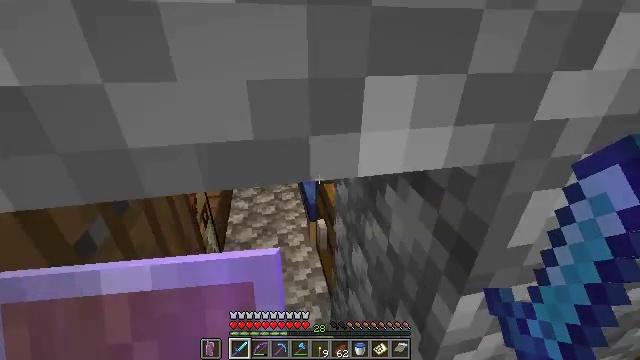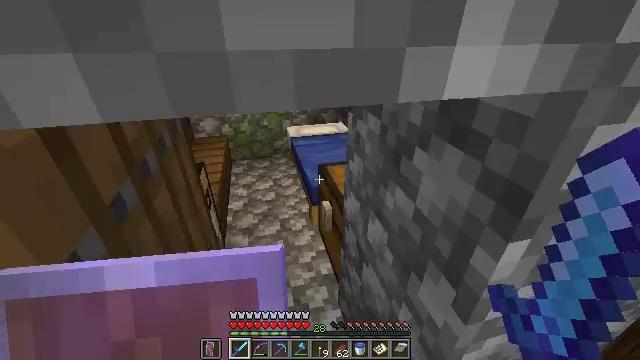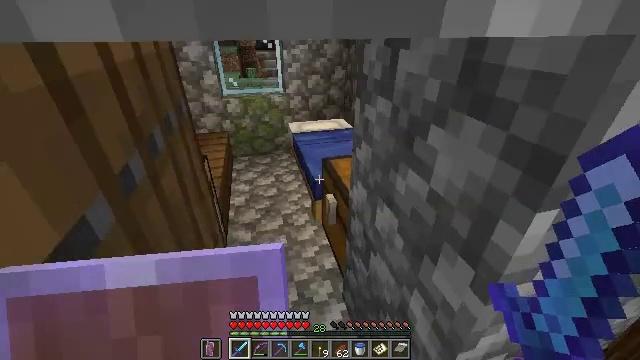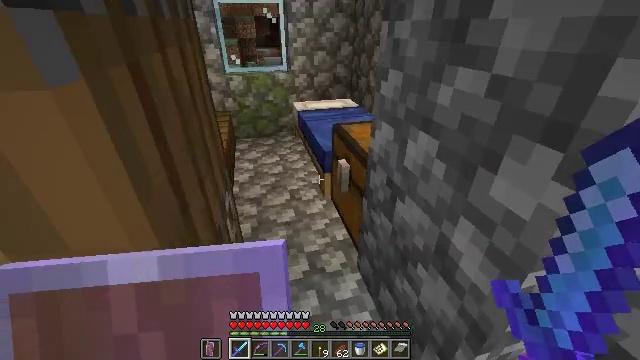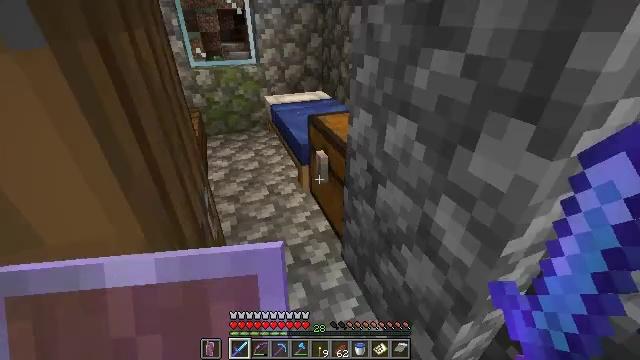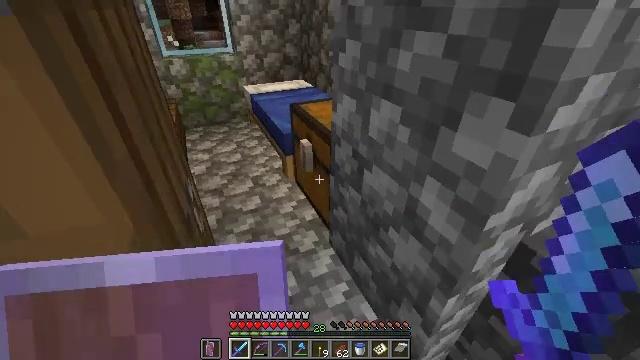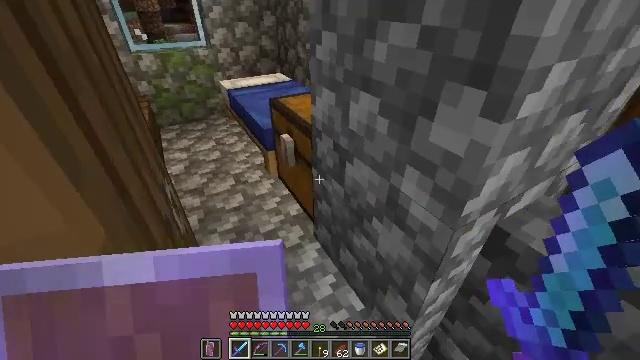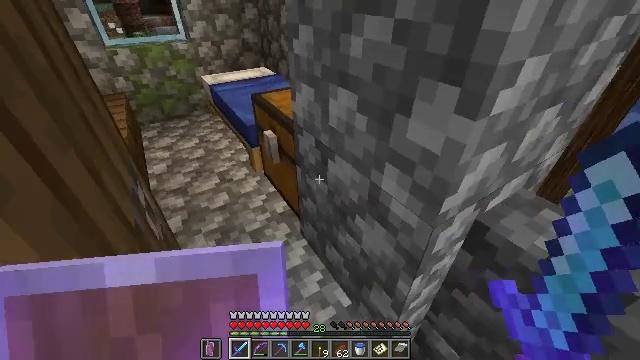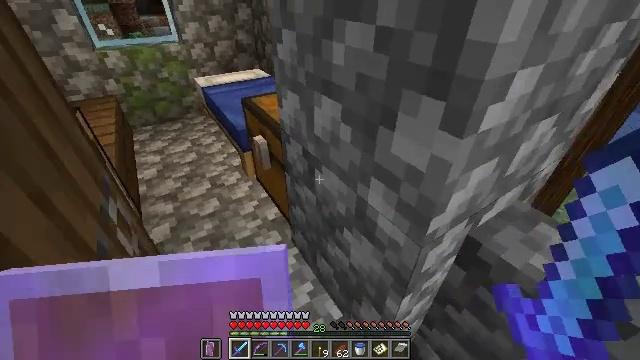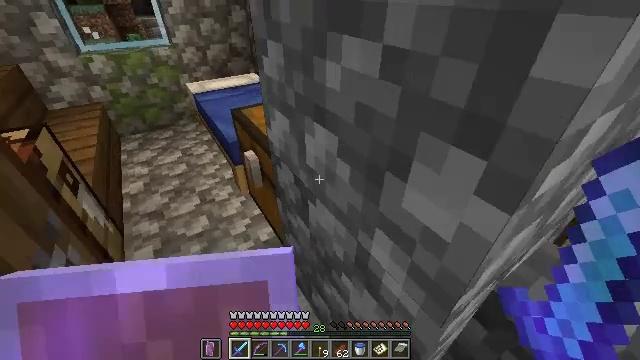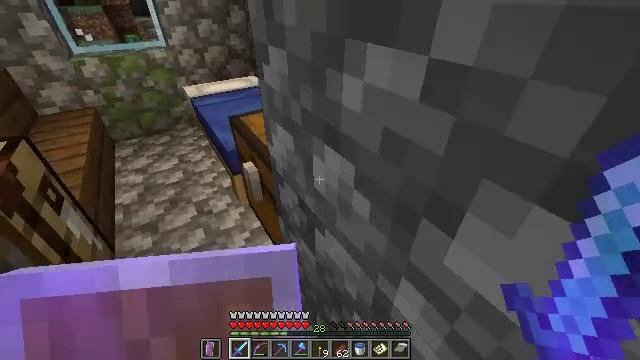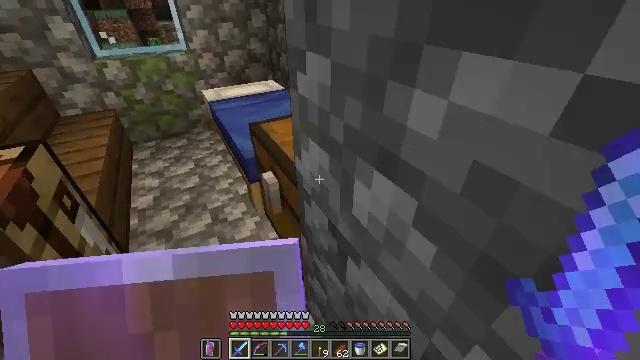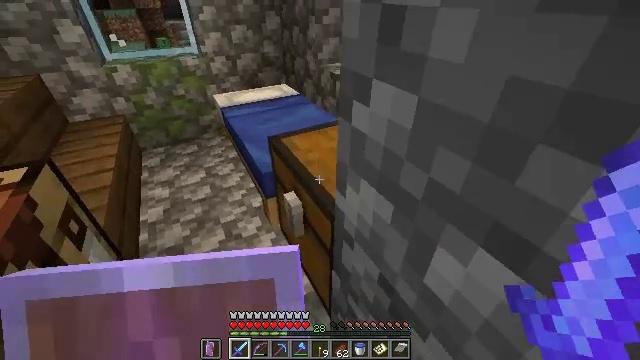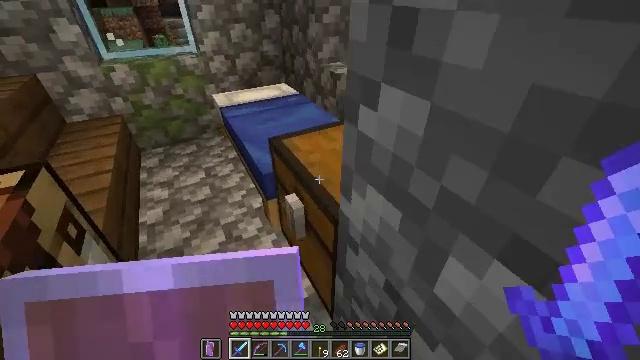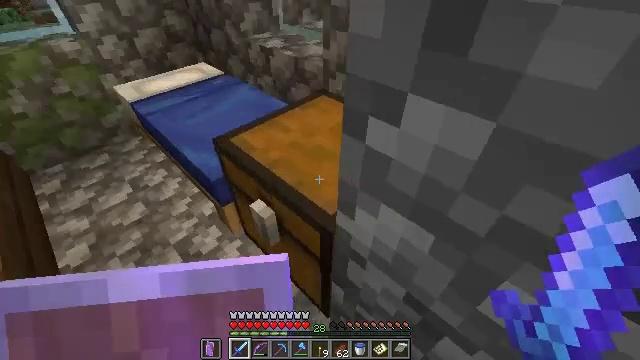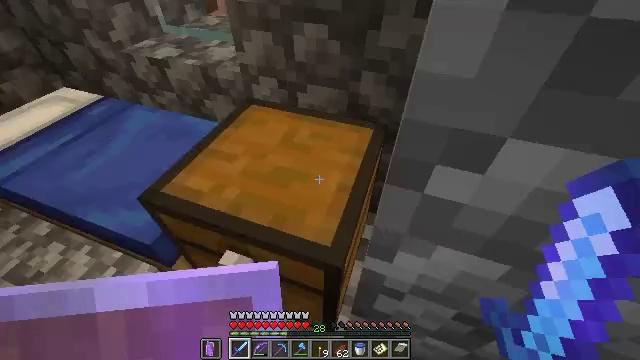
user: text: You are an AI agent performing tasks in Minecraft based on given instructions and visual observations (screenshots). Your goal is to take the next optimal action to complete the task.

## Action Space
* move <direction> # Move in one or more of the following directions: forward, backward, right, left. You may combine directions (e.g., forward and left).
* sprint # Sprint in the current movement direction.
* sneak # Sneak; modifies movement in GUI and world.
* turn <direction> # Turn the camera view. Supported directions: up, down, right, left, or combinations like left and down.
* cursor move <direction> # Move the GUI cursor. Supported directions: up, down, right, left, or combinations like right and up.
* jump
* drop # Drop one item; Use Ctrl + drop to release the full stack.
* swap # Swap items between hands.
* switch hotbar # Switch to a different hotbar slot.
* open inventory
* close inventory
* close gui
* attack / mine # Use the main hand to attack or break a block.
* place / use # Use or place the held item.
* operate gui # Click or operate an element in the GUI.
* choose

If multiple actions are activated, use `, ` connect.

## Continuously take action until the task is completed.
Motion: motion action
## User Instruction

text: Attack the crafting table to break it.
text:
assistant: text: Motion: move forward and move left, turn right and down
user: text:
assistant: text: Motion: move forward and move left
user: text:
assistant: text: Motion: move forward
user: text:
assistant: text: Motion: move forward, turn right and down
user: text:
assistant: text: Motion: move forward, turn right and down
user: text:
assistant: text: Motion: move forward, turn right and down
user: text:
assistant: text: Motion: move forward, turn right and down
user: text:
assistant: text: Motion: move forward
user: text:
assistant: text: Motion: move forward
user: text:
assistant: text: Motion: move forward
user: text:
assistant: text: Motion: move forward, turn left
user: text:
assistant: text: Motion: move forward and move left, turn left
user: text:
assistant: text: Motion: move forward and move left
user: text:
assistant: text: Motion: move forward and move left, turn right and down
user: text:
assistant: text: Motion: move forward and move left, turn right and down
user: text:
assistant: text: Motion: move left, turn right, use / place
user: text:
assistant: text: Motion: use / place
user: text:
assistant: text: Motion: use / place
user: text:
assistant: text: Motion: no_op
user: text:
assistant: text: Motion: turn right
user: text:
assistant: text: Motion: open gui
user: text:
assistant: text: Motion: no_op
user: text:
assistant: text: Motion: no_op
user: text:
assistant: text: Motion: cursor move up
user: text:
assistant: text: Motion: sneak, cursor move up
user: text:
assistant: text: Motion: sneak, cursor move left and up
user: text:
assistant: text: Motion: sneak, cursor move up
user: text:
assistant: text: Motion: sneak
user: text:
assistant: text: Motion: sneak
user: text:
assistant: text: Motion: sneak, cursor move right and down